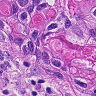
Metastatic tissue present: yes